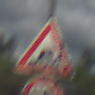
Verkehrszeichen: KurveRechts
Zusatzzeichen unten: Geschwindigkeit50
Umgebung: Outdoor, Nature
Tageszeit: Midday
Wetter: PartlyCloudy
Licht: Natural
Jahreszeit: NotSpecified
Kontrast: HighContrast